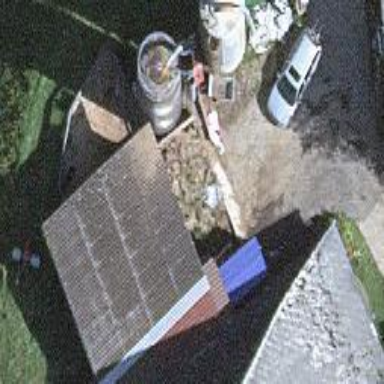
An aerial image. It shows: Shed.